Question: I use plotly dash to draw the following scatter charts, and how can I change the grid line color

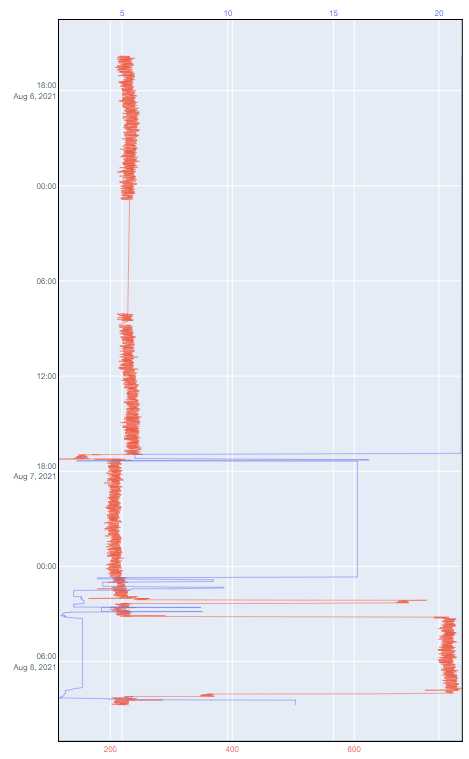
Answer: To customize the grid in plotly, do the following. This will allow you to display the grid on the xy axis, set the line width and line color.
'''
fig.update_xaxes(showgrid=True, gridwidth=1, gridcolor='LightPink')
fig.update_yaxes(showgrid=True, gridwidth=1, gridcolor='LightPink')
'''